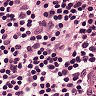
Metastatic tissue present: no